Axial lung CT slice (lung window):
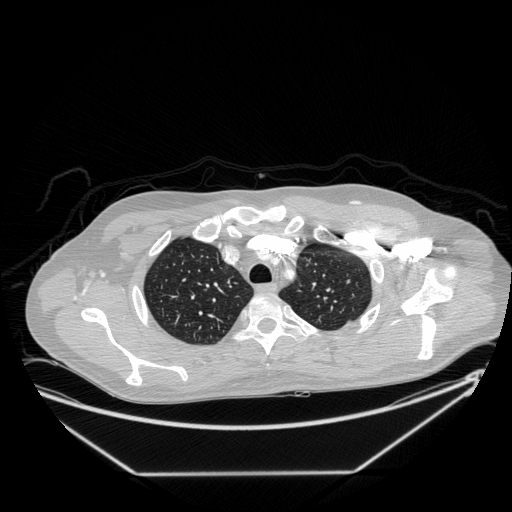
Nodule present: no